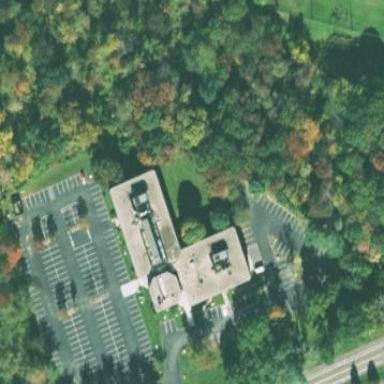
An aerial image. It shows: Office building with flat roof.